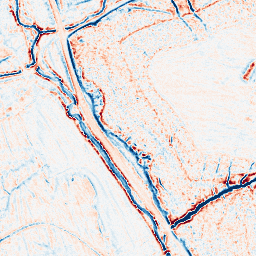
Category: edge_preserving
Decomposition family: bilateral
Decomposition parameters: d: 9
sigma_color: 100
sigma_space: 100
Upsampling method: quartic
Upsampling parameters: scale: 4
Upsampling scale: 4